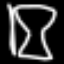
Label: hourglass